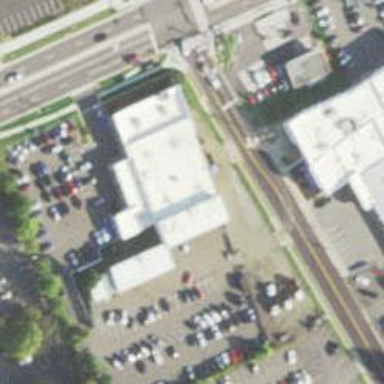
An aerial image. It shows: Retail building housing car shop.